Question: I have a Windows 8.1 application with a 'GridView' bound to a custom (sortable, deduplicated) observable collection. In this collection, I do some heavy filtering and setting an IsHidden flag for every item.
In the data template for the item, there is a condition making the item collapsed if IsHidden flag is set to true.
'''
<Grid Width="160" Height="280" Visibility="{Binding IsHidden, Converter={StaticResource InvertedBooleanToVisibilityConverter}}">
'''
This approach works in Windows Phone 8.1 XAML, making the items disappear from the 'ListView' but it does not work in Windows 8.1 'GridView'. The problem with Windows 8.1 is that when I set an item in the collection to hidden, id disappears from the 'GridView' but leaves an empty place, so there is a gap in the 'GridView'.

Any ideas on how to solve it? Maybe same XAML style editing?
Here is a minimal solution to reproduce the problem: <URL>
I tried binding width and height of the items to the hidden flag and setting it to 0 when the item is hidden, but it did not help, still a gap in the 'GridView'.
: One workaround would be filtering the actual bound collection, but this is not possible, because of some business requirements.
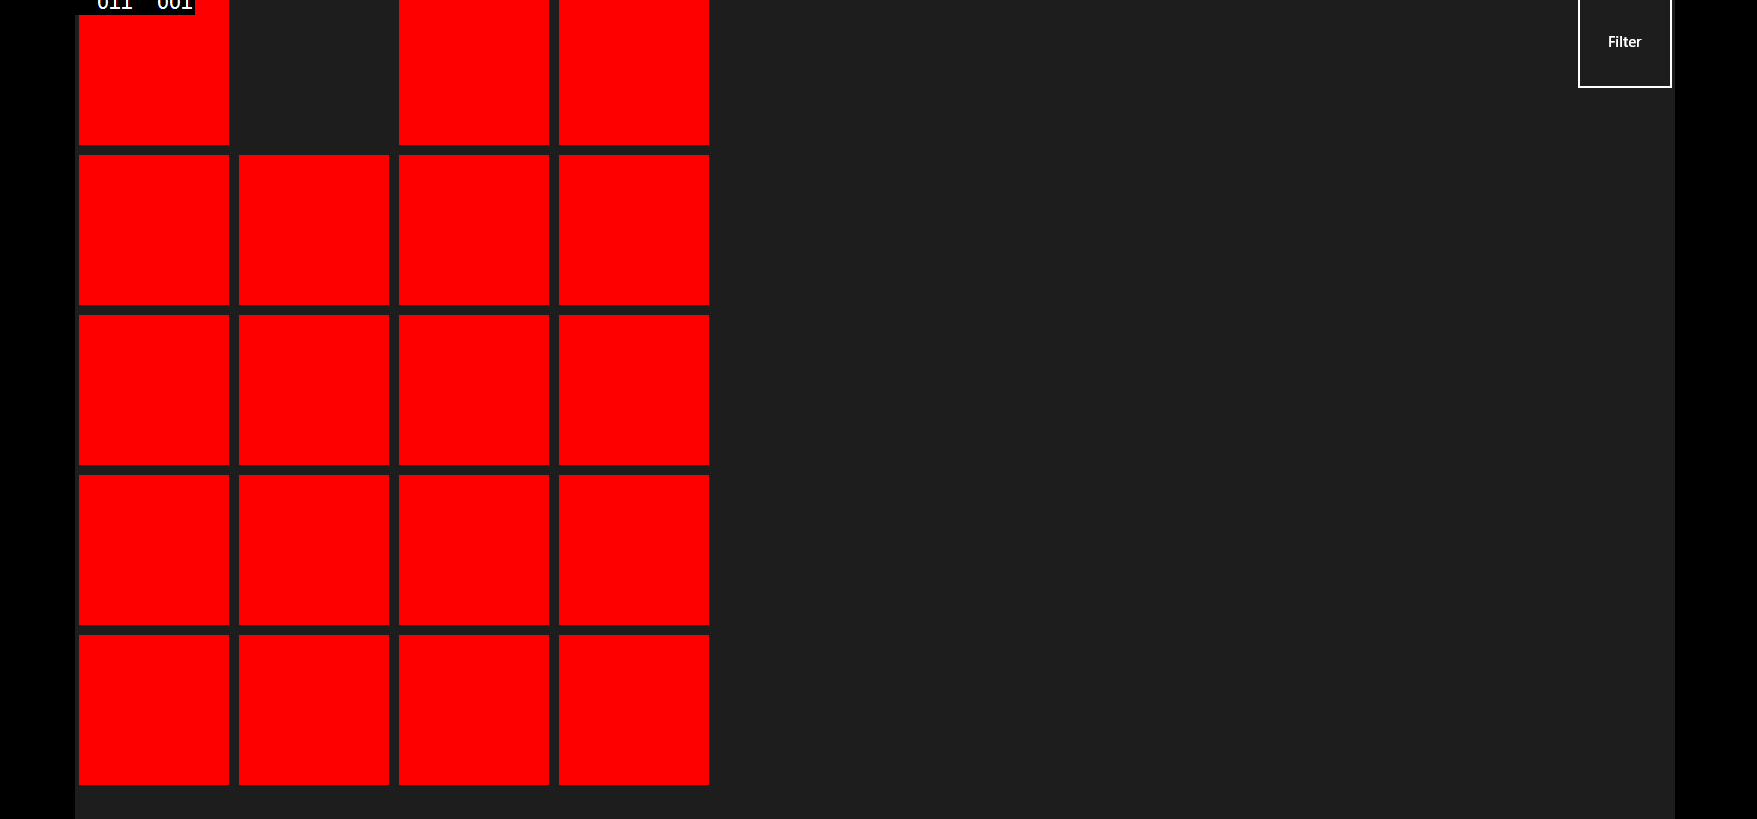
Answer: The problem is in the 'GridView''s 'ItemsPanel'.
Both 'ItemsWrapGrid' and 'WrapGrid' are uniform grids. All their child elements will be sharing the same height and width. That's why even if you collapse the 'ItemTemplate', the space is still reserved.
What you really need here is a 'WrapPanel'. WINRT doesn't have a built-in 'WrapPanel' but Jerry Nixon has built one and you can grab it from <URL>.
After you updated your 'GridView's 'ItemsPanel', you still have one more thing to do. You need to also get the 'GridViewItem' that hosts your 'Itemtemplate' and set its 'Visibility' to 'Collapsed'.
> '''
private async void Button_Click(object sender, RoutedEventArgs e)
{
ds[5].IsHidden = true;
await Task.Delay(1000);
var gridViewItem =(GridViewItem)this.gv.ContainerFromIndex(5);
gridViewItem.Visibility = Visibility.Collapsed;
}
'''
I put a little delay above to make the collapsing more obvious.